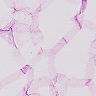
Metastatic tissue present: no